Question: I am trying to create a simple WebView app using UITabBarViewController. The CSS does not load when I use Tab Bar. If I use a simple View Controller, the CSS loads. There are no other changes to the code.
'''
let request: NSMutableURLRequest = NSMutableURLRequest(url: myUrl)
if (webView != nil) {
} else {
self.loadView()
self.webView.navigationDelegate = self
}
if (self.finishedUrl != myUrl.absoluteString) {
webView.load(request as URLRequest)
}
'''
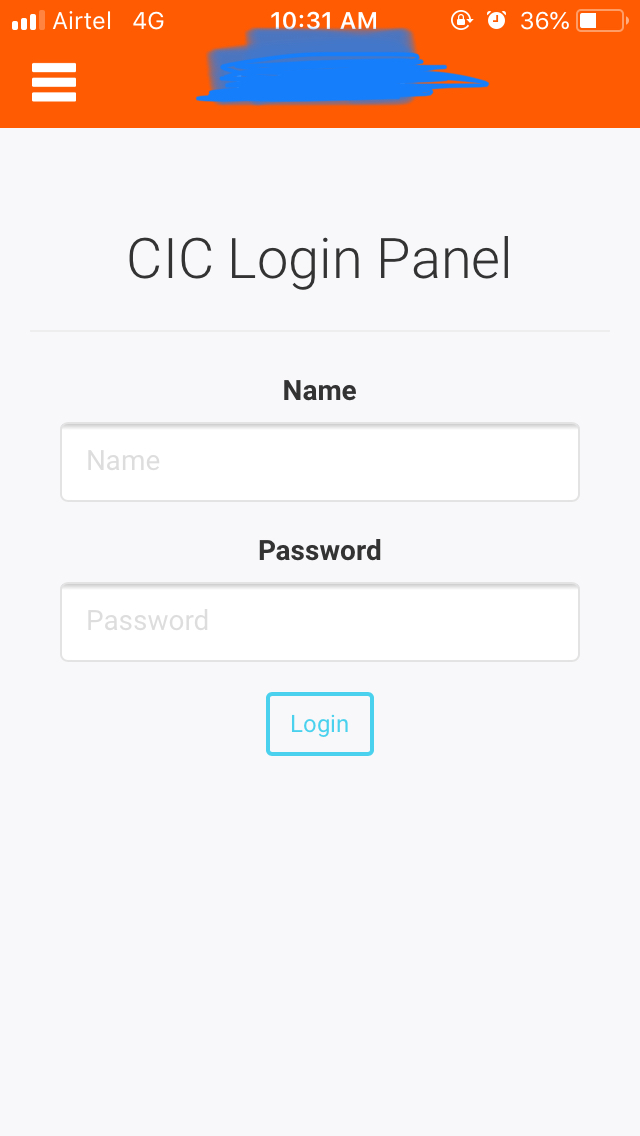
Answer: So, I was able to solve the problem and the problem was '/'. If you put '/' to the end of url, CSS doesn't load. But, if you don't put '/' to the end, CSS gets loaded.